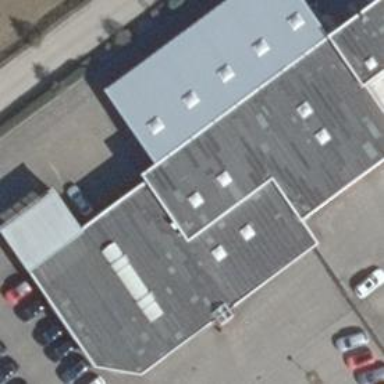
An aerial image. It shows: Car repair shop.